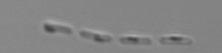
Label: Skeletonema